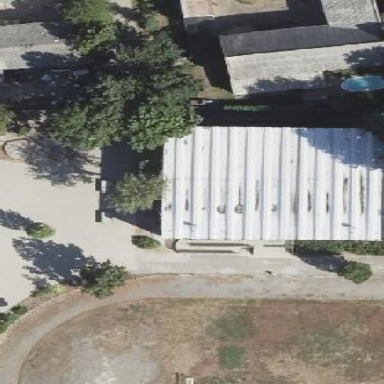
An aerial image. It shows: Sports hall building used for variety of sports and leisure activities.